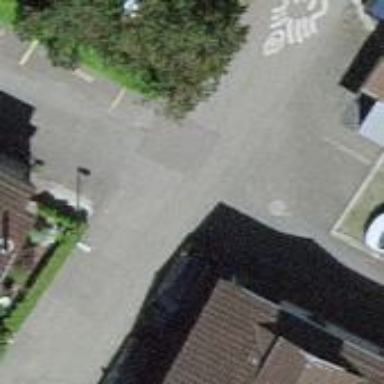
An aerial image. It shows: Smooth asphalt road in residential area.